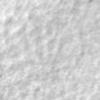
Label: no_change